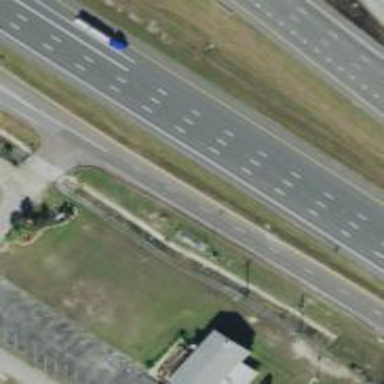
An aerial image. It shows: Tertiary road with frontage road.